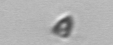
Label: Pyramimonas